Question: i have a problem in EXT JS, when add infobubble tab the tab become Vertical align,i want become original Horizontal align, i think is the EXT JS CSS problem, have any idea to modify it?
'''
This is the example
'''
<URL>
<URL>

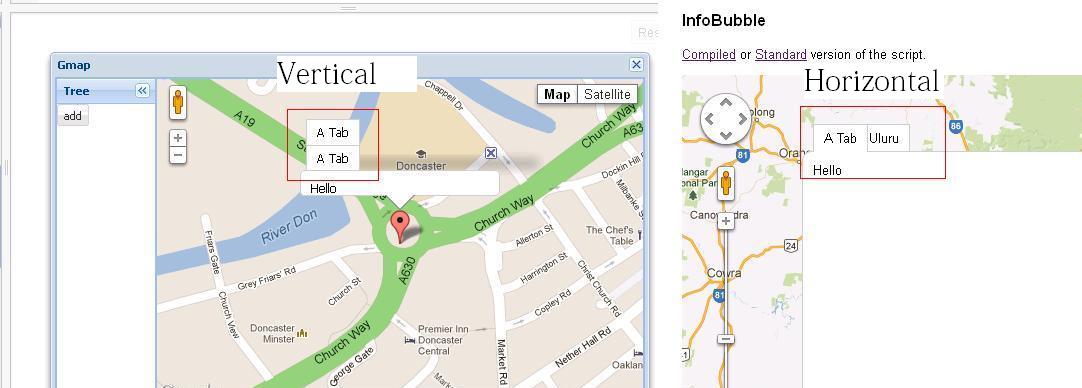
Answer: This fiddle works in chrome: <URL>
The issue is with the following extjs css rule:
'''
.x-border-box, .x-border-box * {
box-sizing: border-box;
}
'''
I added reset-box-sizing class to your center panel and the following css:
'''
.x-border-box .reset-box-sizing * {
box-sizing: content-box;
}
'''